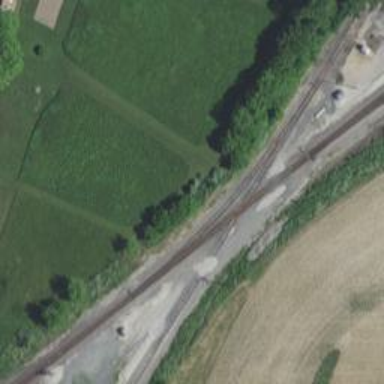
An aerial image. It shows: Junction on the railway.